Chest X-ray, AP view. Patient: 64 years old, sex M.
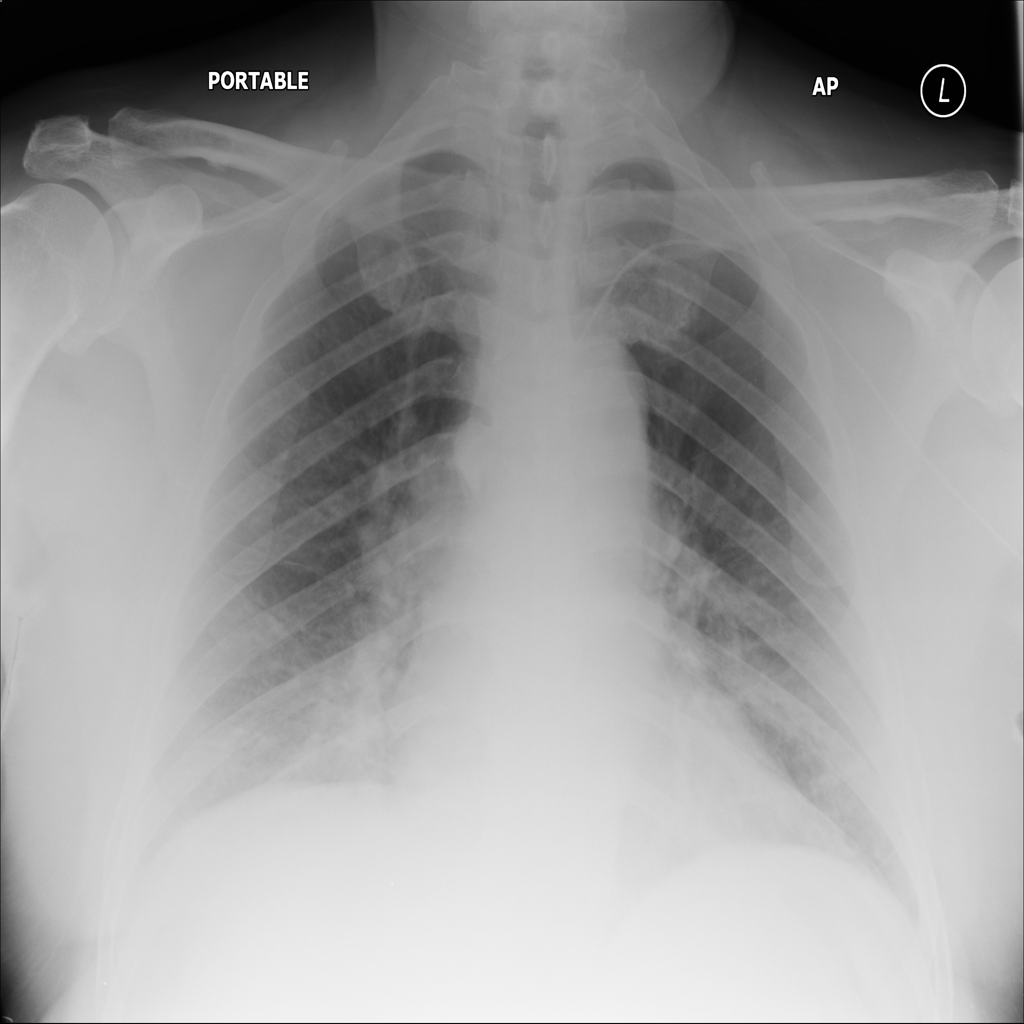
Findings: No Finding